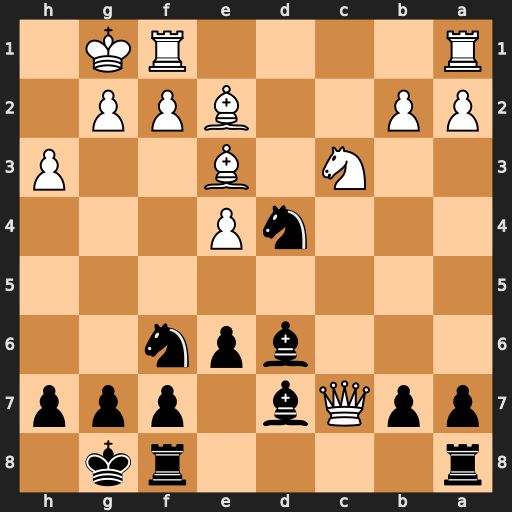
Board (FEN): r4rk1/ppQb1ppp/3bpn2/8/3nP3/2N1B2P/PP2BPP1/R4RK1
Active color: b
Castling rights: -
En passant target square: -
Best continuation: Nxe2+ Nxe2 Bxc7